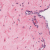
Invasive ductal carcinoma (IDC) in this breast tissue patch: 0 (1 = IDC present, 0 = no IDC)